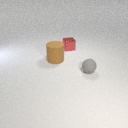
small red metal cube behind small gray rubber sphere